Question: '''
SELECT FROM_UNIXTIME(date_of_registration, '%Y-%m-%d %H:%i:%s') AS user_registeredon,
FROM_UNIXTIME(renewal_date, '%Y-%m-%d %H:%i:%s') AS expiry_date,
a.agent_id
FROM ta_agent a,
ta_subscription s
WHERE s.agent_id = a.agent_id
'''
MY OUTPUT

I want to show the expiry date in number of days. eg: Expired in 69 days. how to convert bigint to number of days?
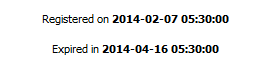
Answer: '''
SELECT FROM_UNIXTIME(date_of_registration, '%Y-%m-%d %H:%i:%s') AS user_registeredon,
ROUND((renewal_date - date_of_registration)/(60*60*24)) AS expiry_date,
a.agent_id
FROM ta_agent a,
ta_subscription s
WHERE s.agent_id = a.agent_id
'''